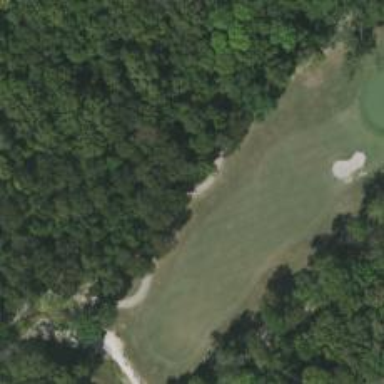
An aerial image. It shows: Golf cartpath that is also road path.